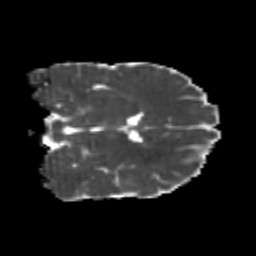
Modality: MD
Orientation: coronal
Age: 21
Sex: male
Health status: healthy
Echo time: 0.074 s